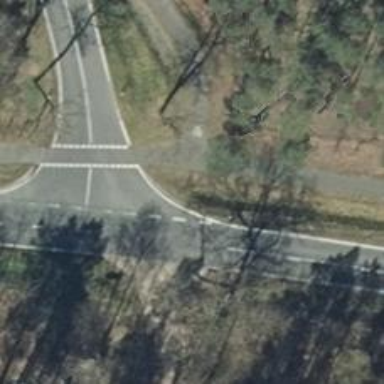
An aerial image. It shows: Asphalt path.